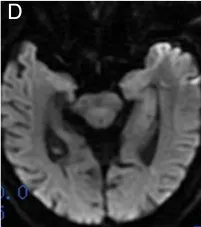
MRA and CEMRA images of case 1 D, H) Acute brain infarction is not observed.
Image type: radiology (mri)